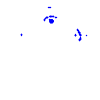
Particle: kaon